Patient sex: M
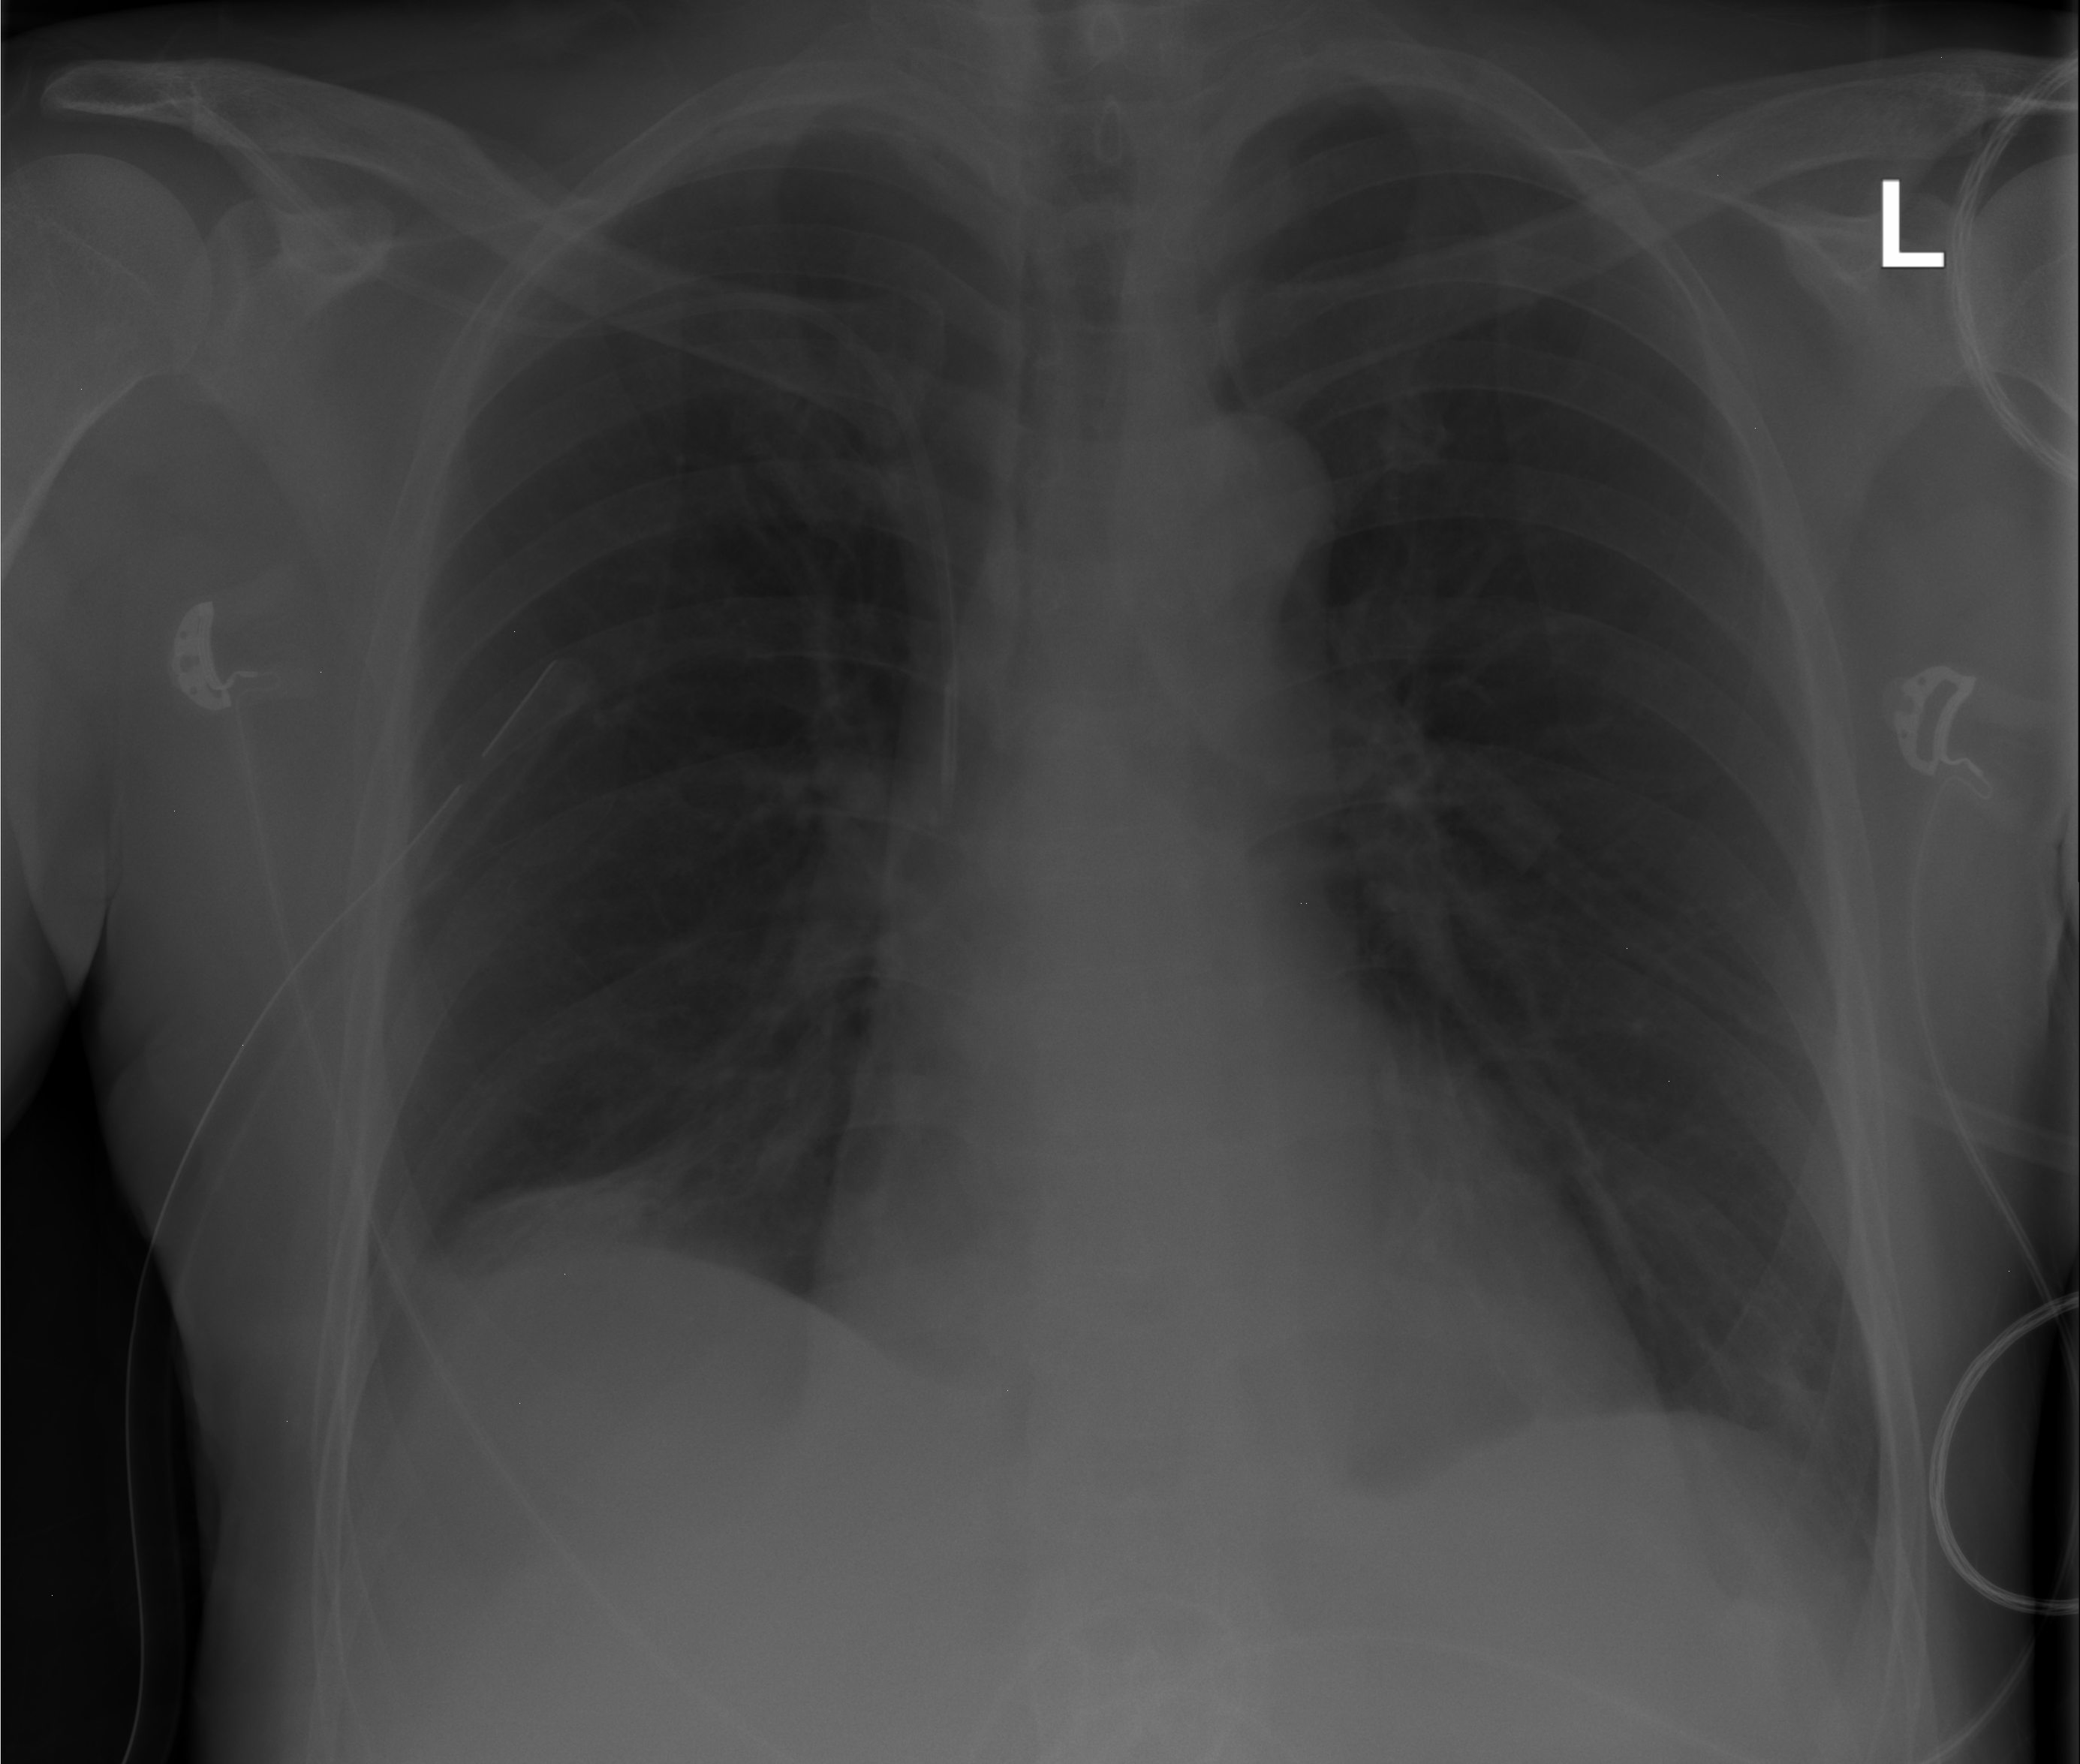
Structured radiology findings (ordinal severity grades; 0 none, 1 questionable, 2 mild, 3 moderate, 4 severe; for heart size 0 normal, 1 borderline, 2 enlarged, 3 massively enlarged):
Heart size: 1
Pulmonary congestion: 0
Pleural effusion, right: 2
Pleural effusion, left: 0
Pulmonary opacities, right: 0
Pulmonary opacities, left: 0
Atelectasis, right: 2
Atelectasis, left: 0